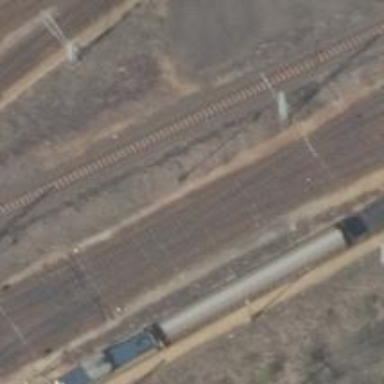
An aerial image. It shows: Railway crossing.